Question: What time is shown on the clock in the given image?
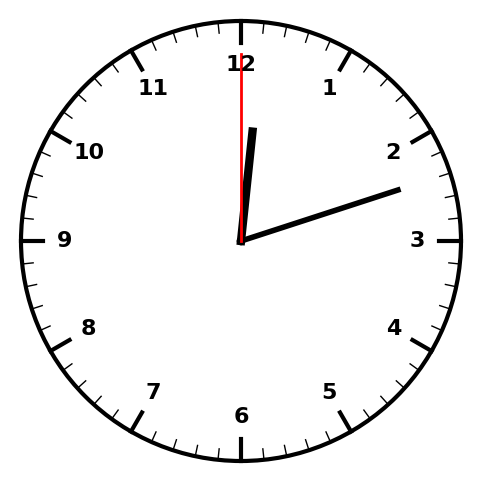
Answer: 12:12:00